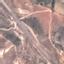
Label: Highway